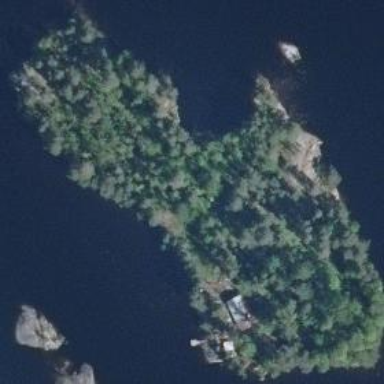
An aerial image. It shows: Islet.